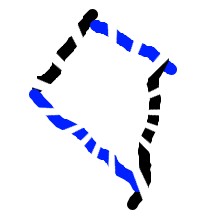
Shape: kite